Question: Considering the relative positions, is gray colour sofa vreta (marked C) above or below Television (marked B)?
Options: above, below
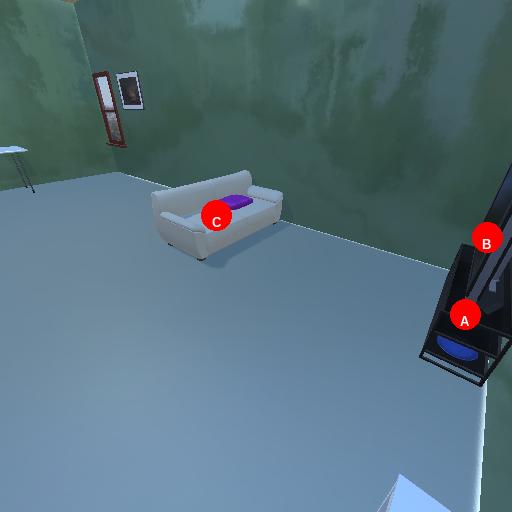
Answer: above